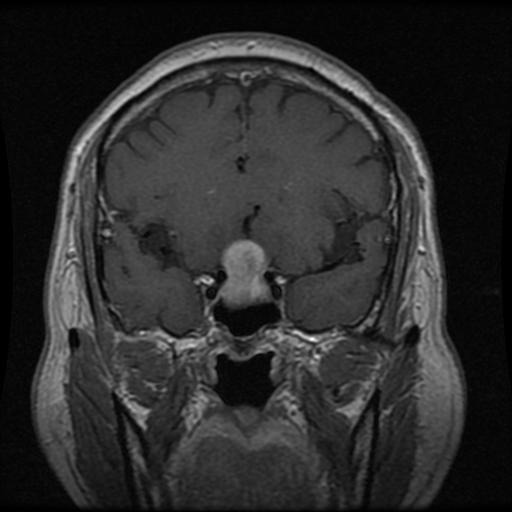
Label: pituitary